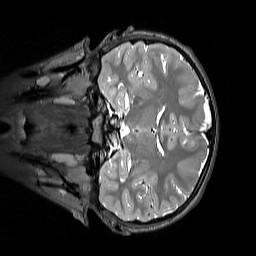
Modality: T2w
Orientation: coronal
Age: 11
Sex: male
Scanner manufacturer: siemens
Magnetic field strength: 3 T
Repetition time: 3.2 s
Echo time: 0.408 s